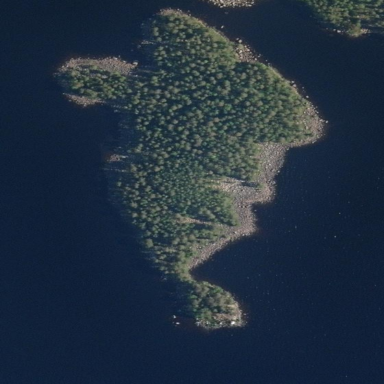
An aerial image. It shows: Islet.